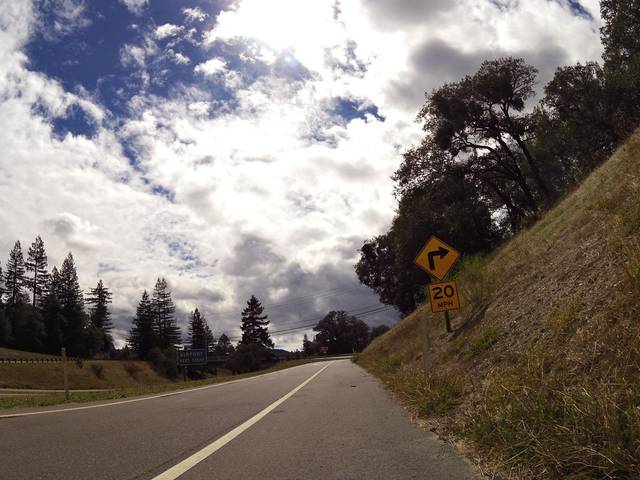
Region: United States
Coordinates: 40.106, -123.795